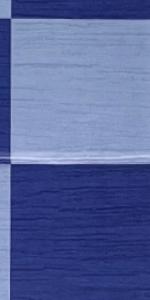
Label: Empty